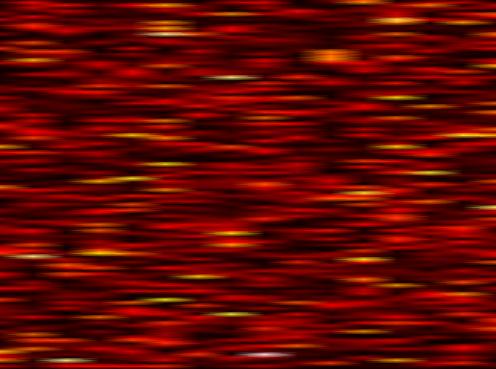
Label: FBMC